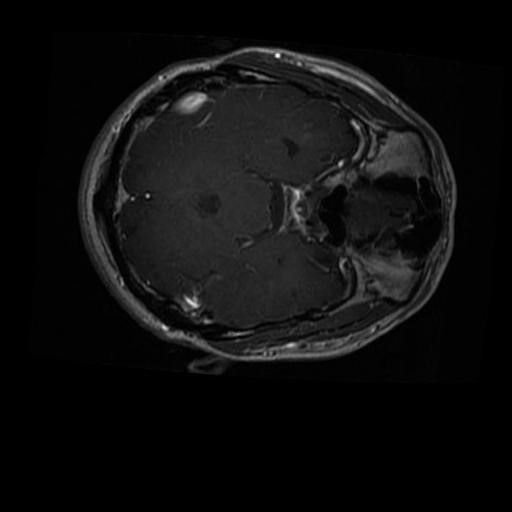
Label: brain_glioma